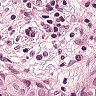
Metastatic tissue present: yes